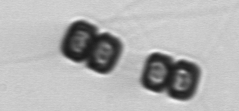
Label: Thalassiosira